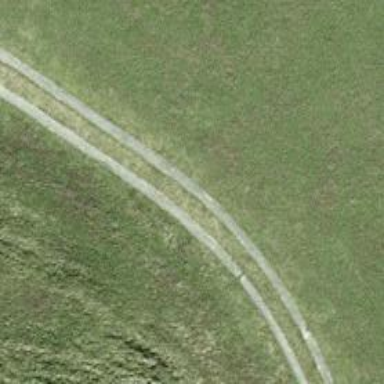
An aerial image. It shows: Track with grade 3 surface.